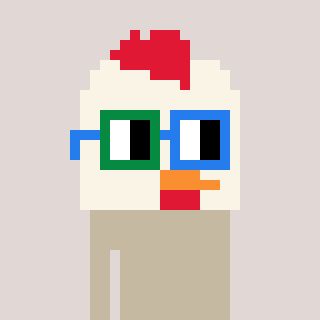
a pixel art character with square green and blue glasses, a chicken-shaped head and a magenta-colored body on a warm background